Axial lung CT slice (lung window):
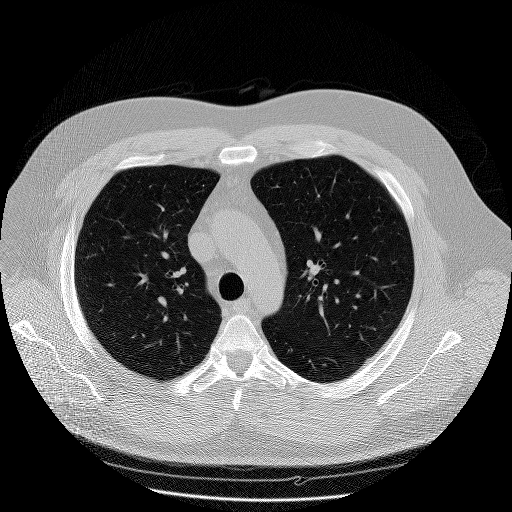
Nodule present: no